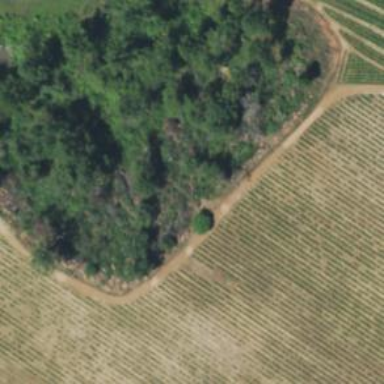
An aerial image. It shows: Vineyard growing grapes.